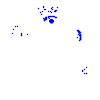
Particle: electron